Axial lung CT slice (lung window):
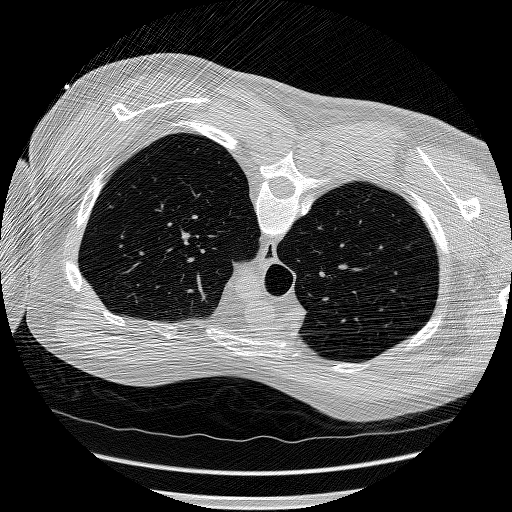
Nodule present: no